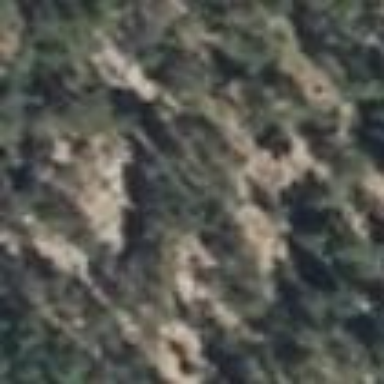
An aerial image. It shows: Landscape of bare rock.